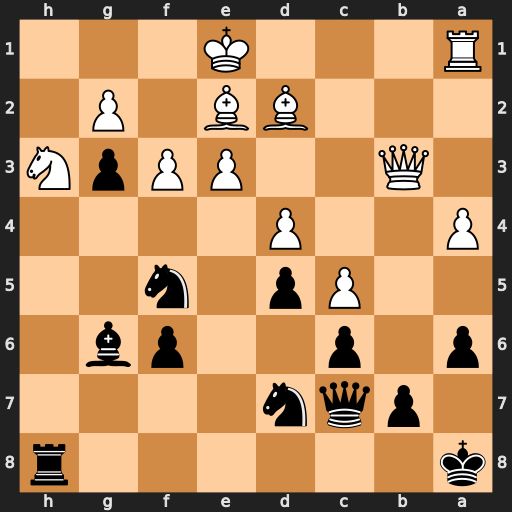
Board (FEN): k6r/1pqn4/p1p2pb1/2Pp1n2/P2P4/1Q2PPpN/3BB1P1/R3K3
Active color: b
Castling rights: Q
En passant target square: -
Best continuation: Rxh3 gxh3 g2